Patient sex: M
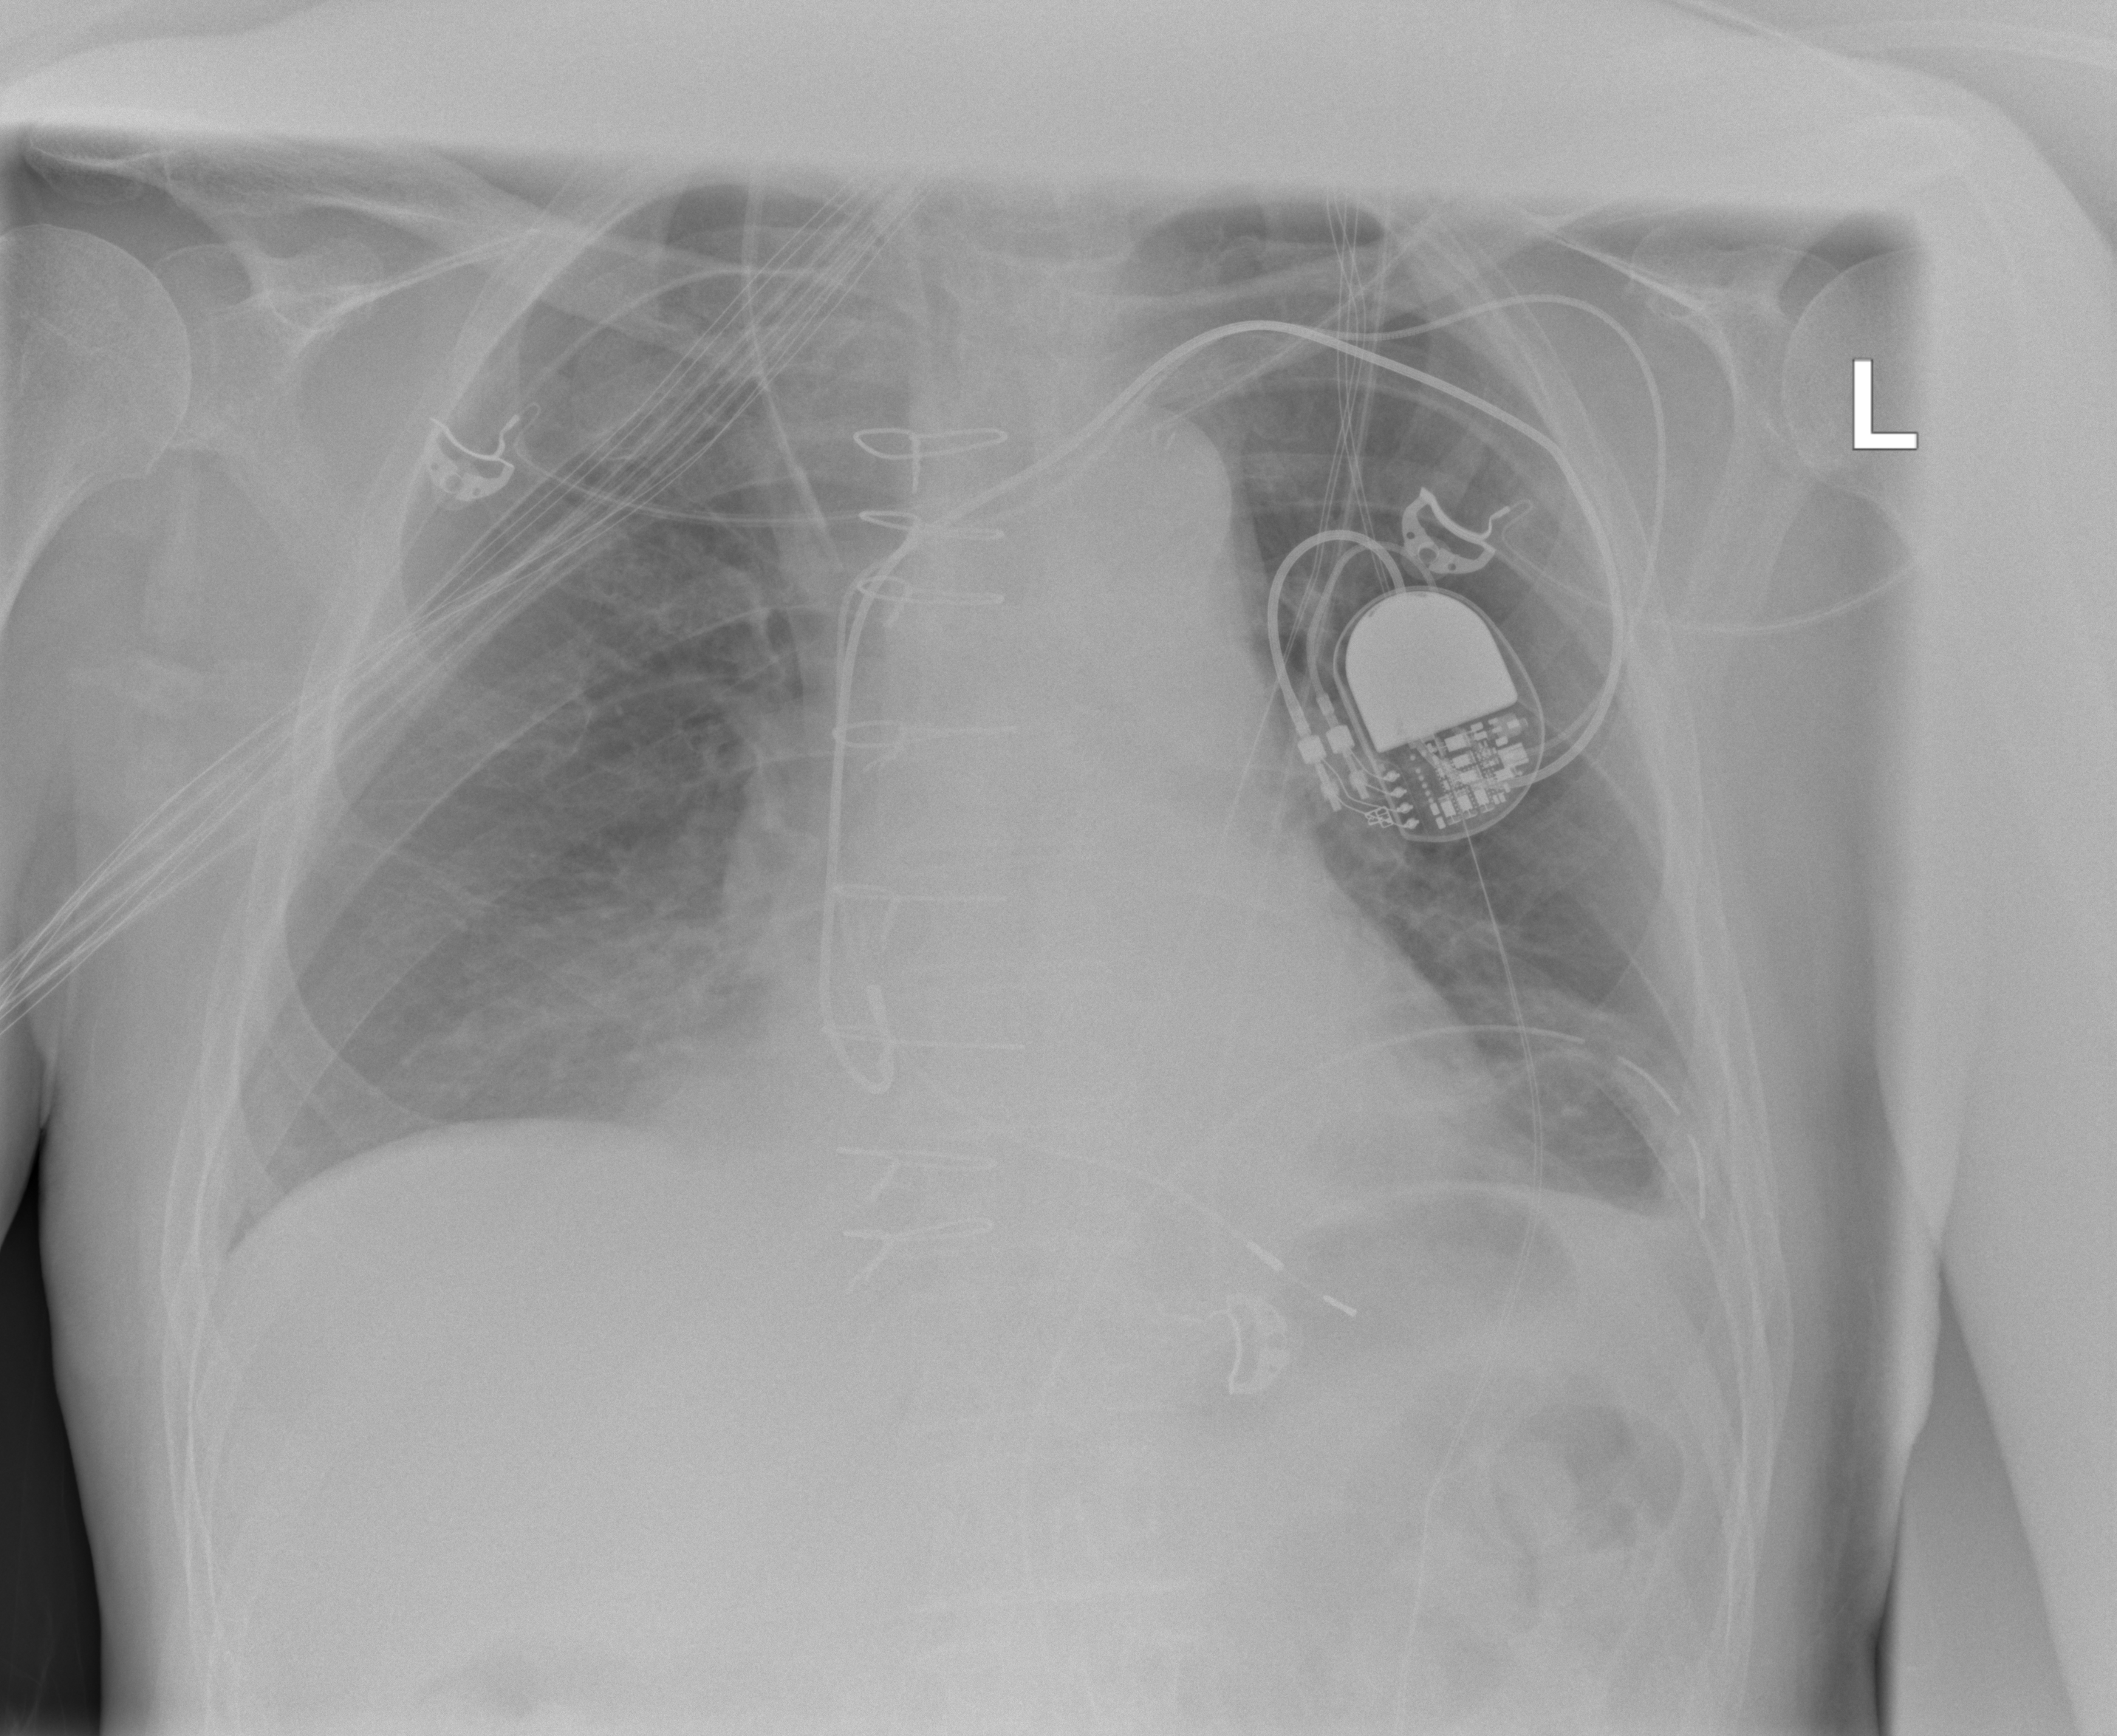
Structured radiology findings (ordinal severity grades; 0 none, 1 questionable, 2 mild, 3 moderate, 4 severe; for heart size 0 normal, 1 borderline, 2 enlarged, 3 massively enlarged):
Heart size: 0
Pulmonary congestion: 0
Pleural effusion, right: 0
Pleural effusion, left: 2
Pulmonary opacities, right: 0
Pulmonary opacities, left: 1
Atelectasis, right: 1
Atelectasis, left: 1